Question: My Eclipse not working when I build project in Tomcat server.When I exit the Eclipse the following message give Eclipse.
I have no idea about Eclipse.
Can anyone tell me how can I resolve this issue ?

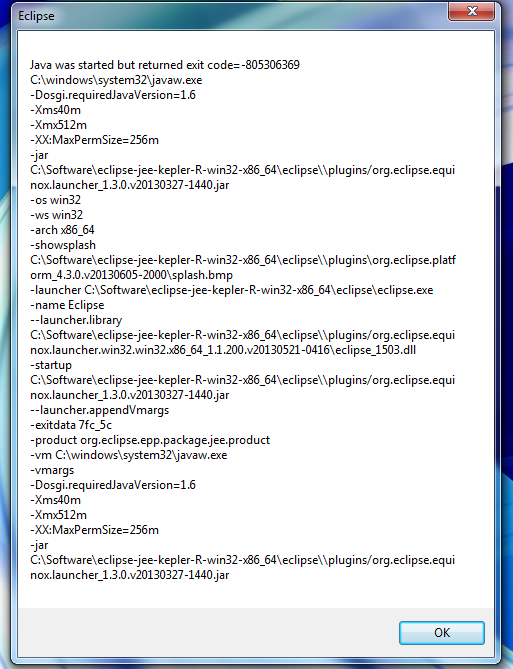
Answer: Looks like you have a problem in settings 'eclipse.ini' file.
Try this settings. May be it helps.
'''
-vmargs
-Xincgc
-Xss500k
-Dosgi.requiredJavaVersion=1.6
-Xms64m
-Xmx1024m
-XX:NewSize=8m
-XX:PermSize=80m
-XX:MaxPermSize=2048m
-XX:MaxPermHeapExpansion=10m
-XX:+UseConcMarkSweepGC
-XX:CMSInitiatingOccupancyFraction=70
-XX:+UseCMSInitiatingOccupancyOnly
-XX:+UseParNewGC
-XX:+CMSConcurrentMTEnabled
-XX:ConcGCThreads=2
-XX:ParallelGCThreads=2
-XX:+CMSIncrementalPacing
-XX:CMSIncrementalDutyCycleMin=0
-XX:CMSIncrementalDutyCycle=5
-XX:GCTimeRatio=49
-XX:MaxGCPauseMillis=20
-XX:GCPauseIntervalMillis=1000
-XX:+UseCMSCompactAtFullCollection
-XX:+CMSClassUnloadingEnabled
-XX:+DoEscapeAnalysis
-XX:+UseCompressedOops
-XX:+ExplicitGCInvokesConcurrentAndUnloadsClasses
'''